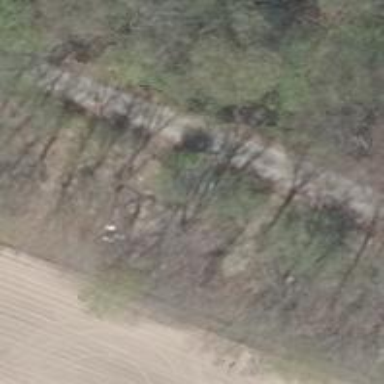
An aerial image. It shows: Track with grade 1 quality.